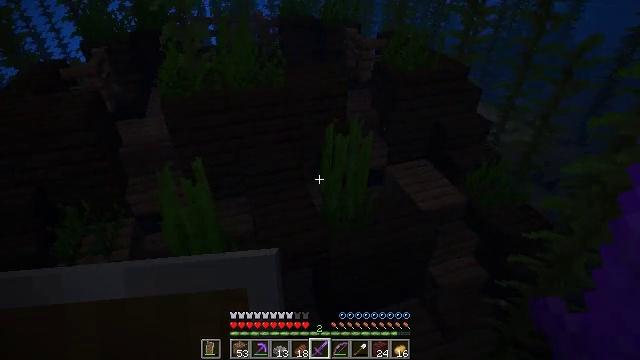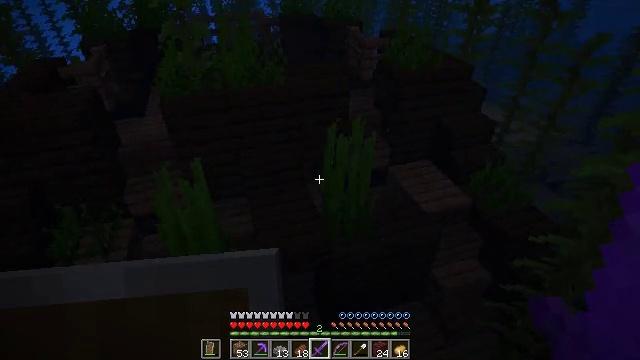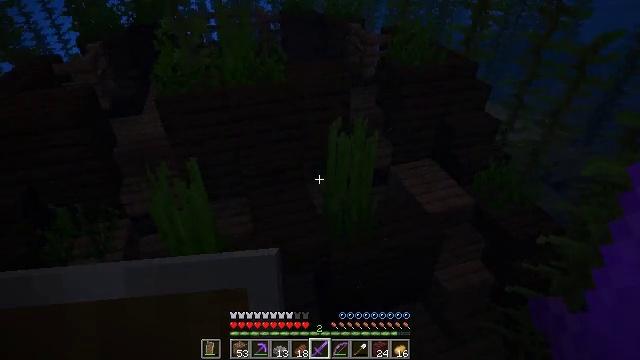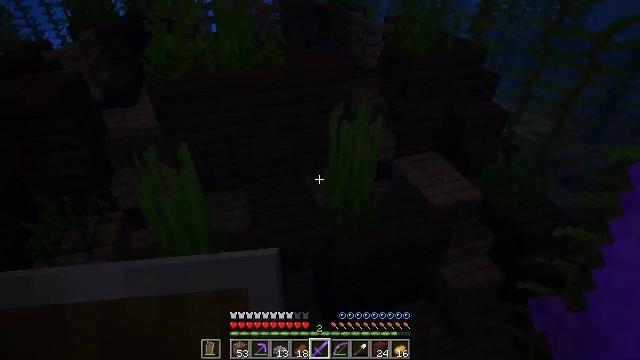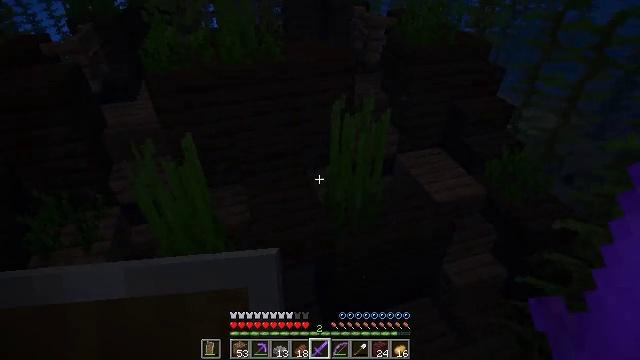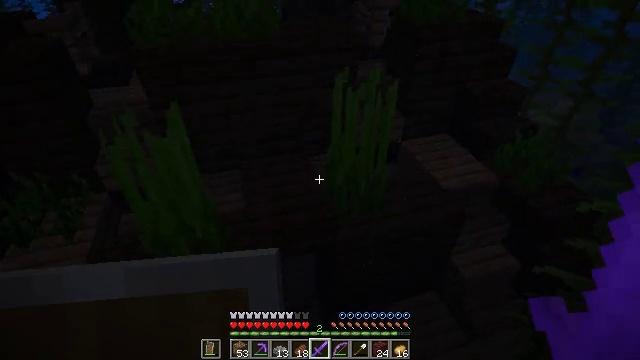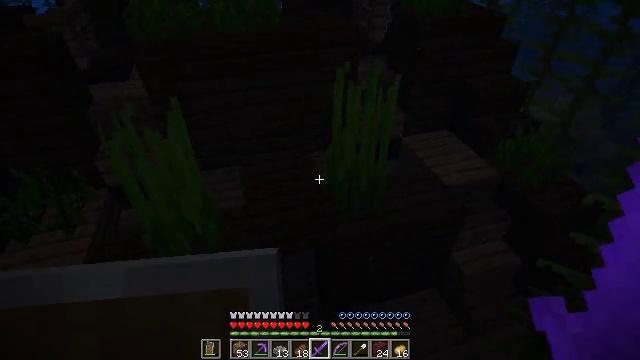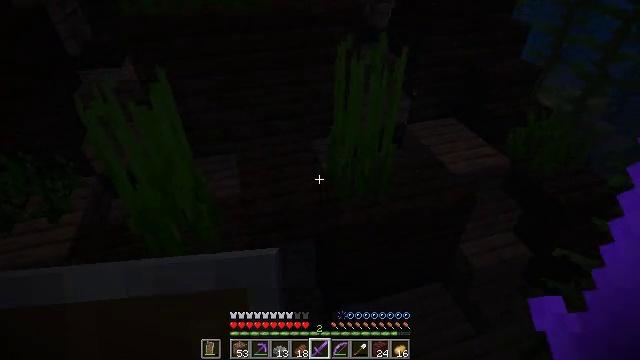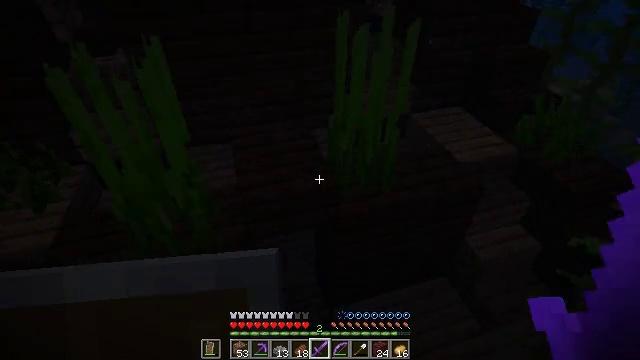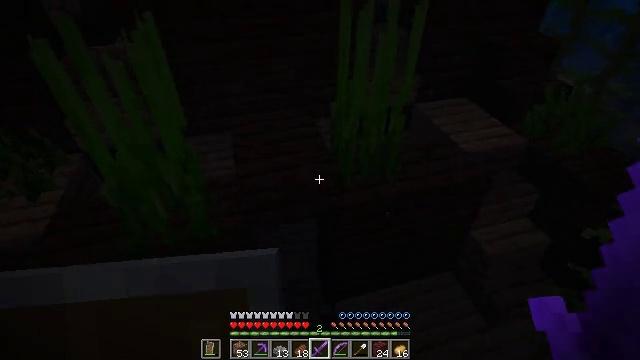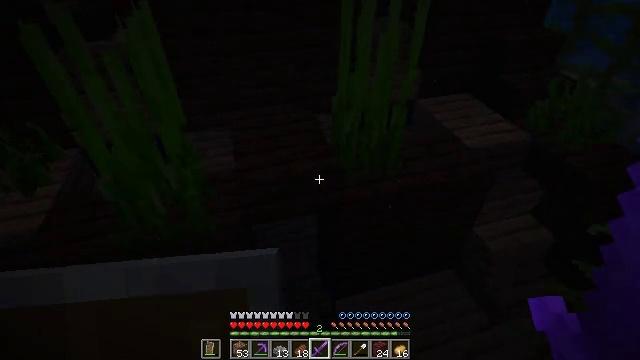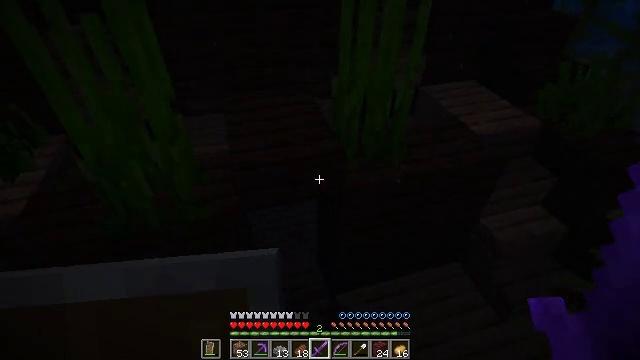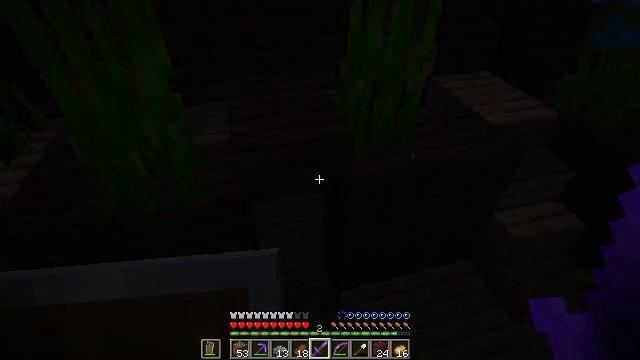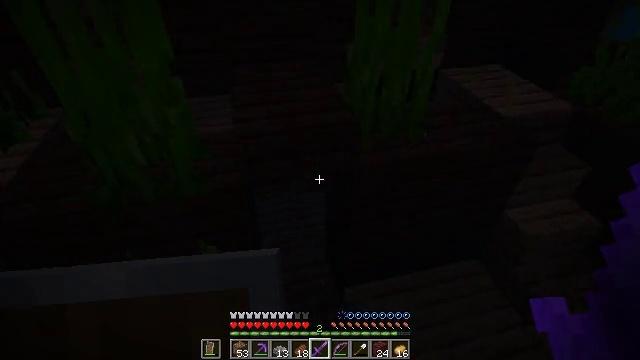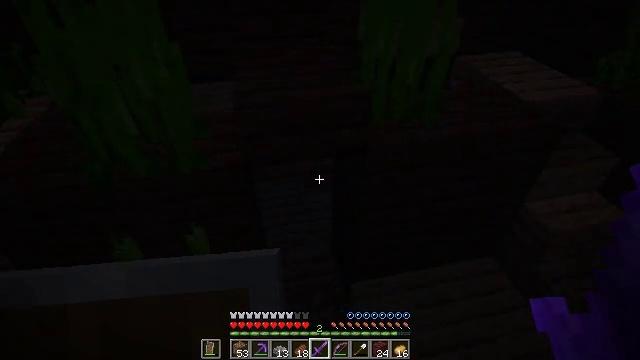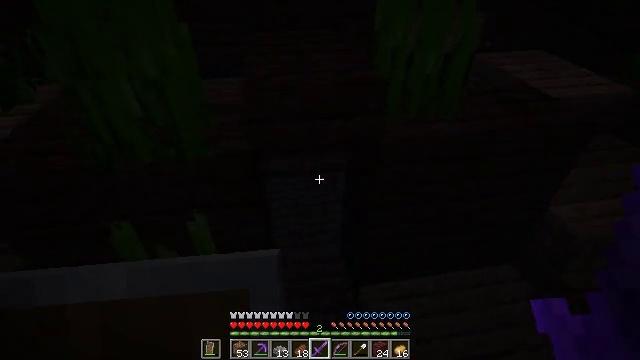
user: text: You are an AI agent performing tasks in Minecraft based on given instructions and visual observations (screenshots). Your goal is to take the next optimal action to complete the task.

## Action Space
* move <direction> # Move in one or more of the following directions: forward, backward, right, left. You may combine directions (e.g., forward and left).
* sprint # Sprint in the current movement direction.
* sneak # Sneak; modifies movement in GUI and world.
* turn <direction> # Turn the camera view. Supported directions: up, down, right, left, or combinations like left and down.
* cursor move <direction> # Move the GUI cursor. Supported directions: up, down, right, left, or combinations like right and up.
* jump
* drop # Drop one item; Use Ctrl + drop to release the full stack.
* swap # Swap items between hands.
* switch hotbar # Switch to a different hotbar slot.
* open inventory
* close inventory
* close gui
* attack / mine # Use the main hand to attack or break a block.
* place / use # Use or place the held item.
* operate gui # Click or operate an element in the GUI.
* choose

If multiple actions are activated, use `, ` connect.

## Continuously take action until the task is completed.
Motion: motion action
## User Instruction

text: mine block bubble coral block
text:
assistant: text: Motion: move forward
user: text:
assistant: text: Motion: move forward, sneak
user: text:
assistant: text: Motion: move forward, sneak
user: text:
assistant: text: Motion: move forward, sneak
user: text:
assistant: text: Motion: move forward, sneak
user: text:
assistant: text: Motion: move forward, sneak
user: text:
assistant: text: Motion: move forward, sneak
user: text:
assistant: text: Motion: move forward, sneak
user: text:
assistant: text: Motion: move forward, sneak
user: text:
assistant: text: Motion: move forward, sneak
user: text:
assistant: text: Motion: move forward, sneak
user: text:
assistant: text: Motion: move forward, sneak, turn left
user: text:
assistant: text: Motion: move forward, sneak, turn left
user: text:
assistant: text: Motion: move forward, sneak, turn left
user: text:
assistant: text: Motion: move forward, sneak, turn left and up
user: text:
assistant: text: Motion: move forward, sneak, turn left
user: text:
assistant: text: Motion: move forward, sneak, turn left and up
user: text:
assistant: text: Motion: move forward, sneak, turn up
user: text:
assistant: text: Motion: move forward, sneak
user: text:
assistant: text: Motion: move forward, sneak, turn up
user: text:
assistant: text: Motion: move forward, sneak
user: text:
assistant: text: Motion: move forward, turn up
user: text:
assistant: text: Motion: move forward, turn right and up
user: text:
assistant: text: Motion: move forward, turn right and up
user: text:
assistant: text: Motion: move forward
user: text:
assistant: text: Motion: move forward
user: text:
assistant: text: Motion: move forward
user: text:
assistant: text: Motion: move forward
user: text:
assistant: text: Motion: move forward
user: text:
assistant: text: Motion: move forward, turn right